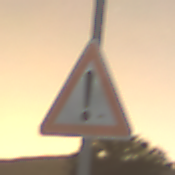
Verkehrszeichen: Gefahrenstelle
Umgebung: Outdoor, Suburban
Tageszeit: Night
Wetter: Clear
Licht: Artificial
Jahreszeit: NotSpecified
Kontrast: MediumContrast